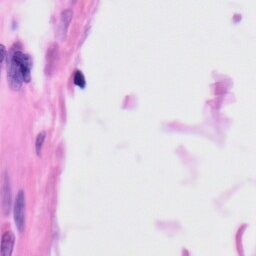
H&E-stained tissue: Skin